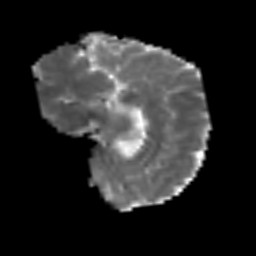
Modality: MD
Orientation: sagittal
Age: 39
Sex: male
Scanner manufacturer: siemens
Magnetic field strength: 3 T
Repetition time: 3.2 s
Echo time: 0.081 s